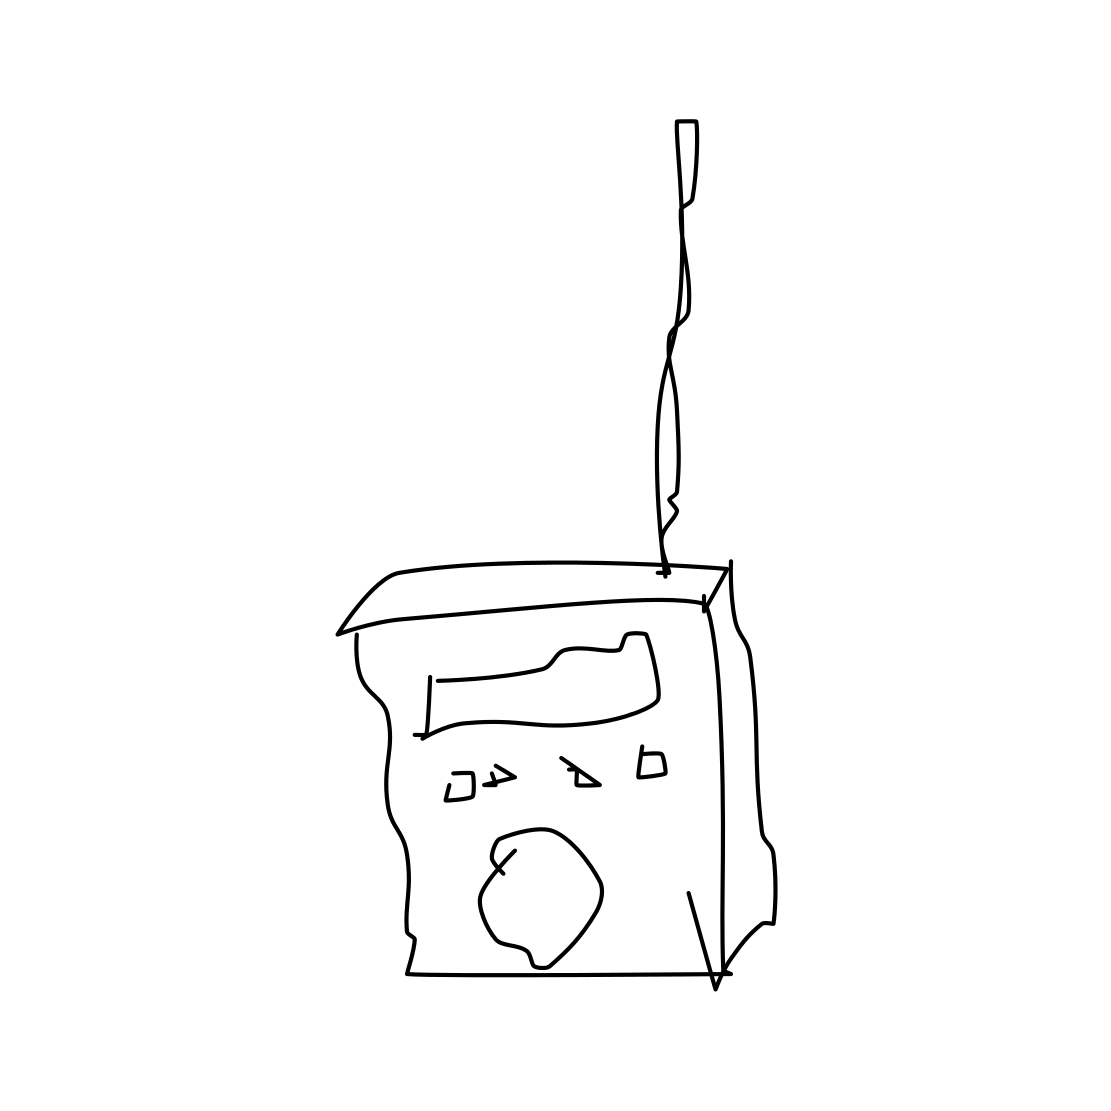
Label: walkie talkie